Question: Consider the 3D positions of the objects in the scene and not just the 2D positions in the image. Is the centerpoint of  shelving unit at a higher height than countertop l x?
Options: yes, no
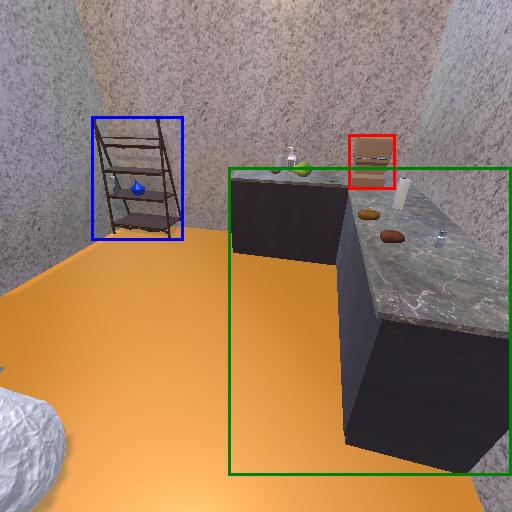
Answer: yes